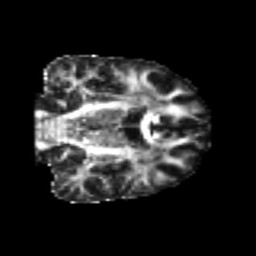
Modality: FA
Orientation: coronal
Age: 25
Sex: male
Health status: healthy
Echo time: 0.074 s